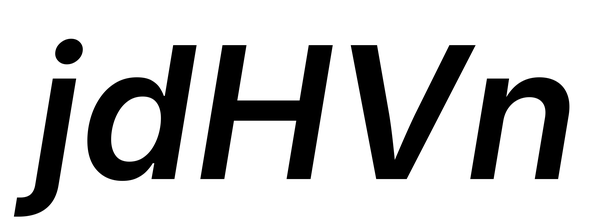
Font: Inter-Italic_SemiBold_Italic